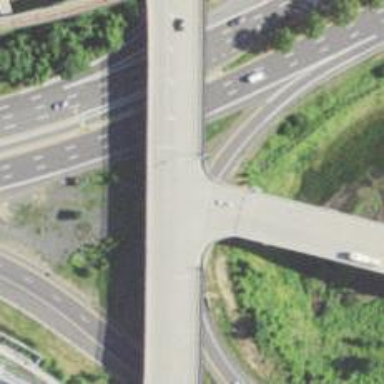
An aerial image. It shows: Bridge over motorway_link.